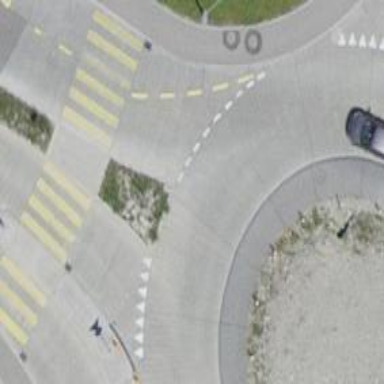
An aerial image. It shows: Secondary road around roundabout.